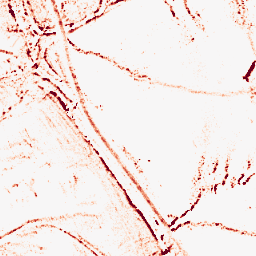
Category: morphological
Decomposition family: morphological_square
Decomposition parameters: operation: opening
size: 5
Upsampling method: bilinear
Upsampling parameters: scale: 8
Upsampling scale: 8